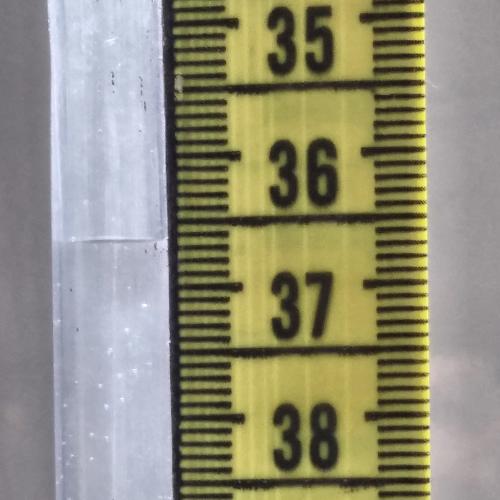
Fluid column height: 36.6 cm